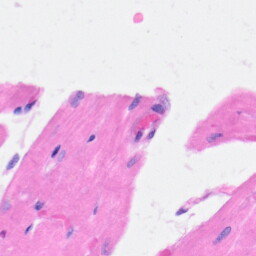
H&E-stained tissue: Heart